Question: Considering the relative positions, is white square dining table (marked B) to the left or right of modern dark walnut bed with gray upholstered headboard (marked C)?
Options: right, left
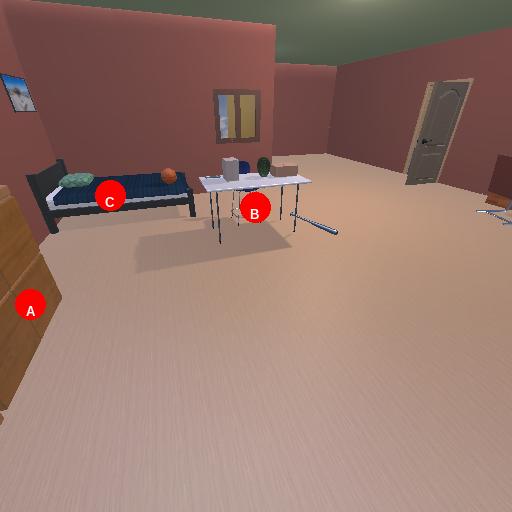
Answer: right